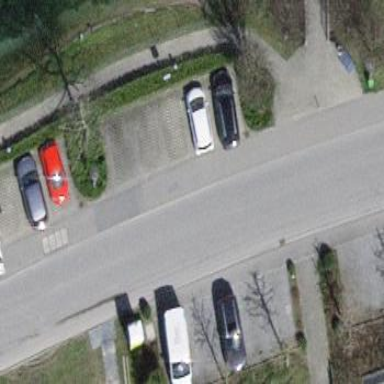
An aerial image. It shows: Street side parking area.